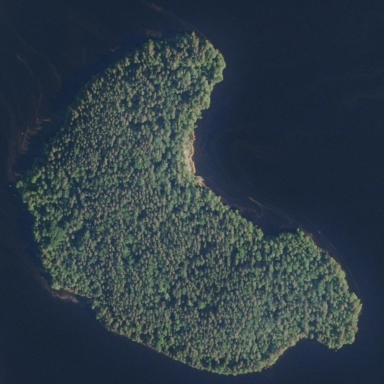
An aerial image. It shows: Island covered with dense forest.